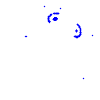
Particle: electron